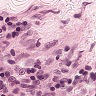
Metastatic tissue present: no